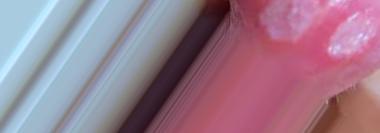
Condition: Mouth Ulcer